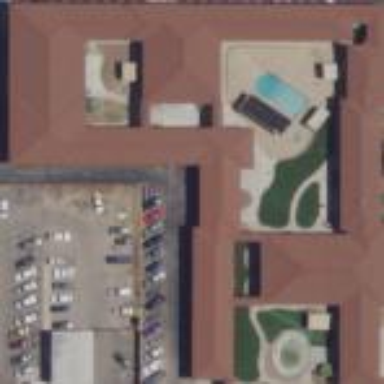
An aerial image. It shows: Motel building.